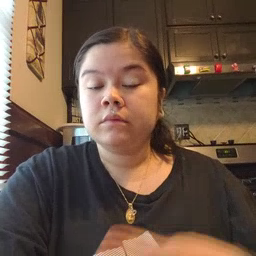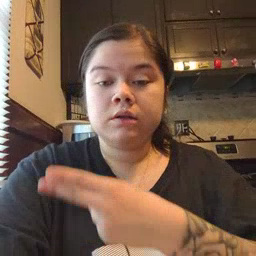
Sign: cut